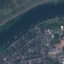
Land use / land cover: River